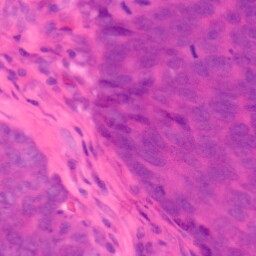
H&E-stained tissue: Colon